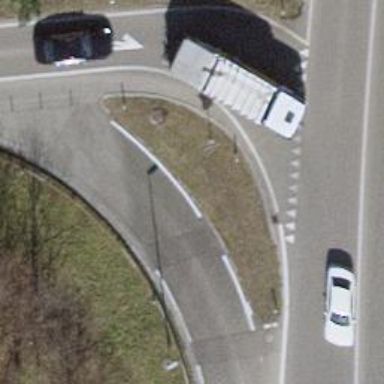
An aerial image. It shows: Bollard.